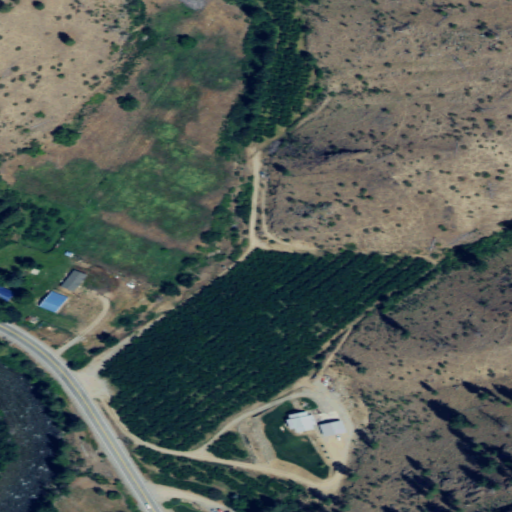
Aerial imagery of valley in Washington named Morical Canyon containing shrub, grassland, cultivated crops, low intensity development, open development, herbaceous wetlands, medium intensity development, and open water